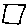
Label: square